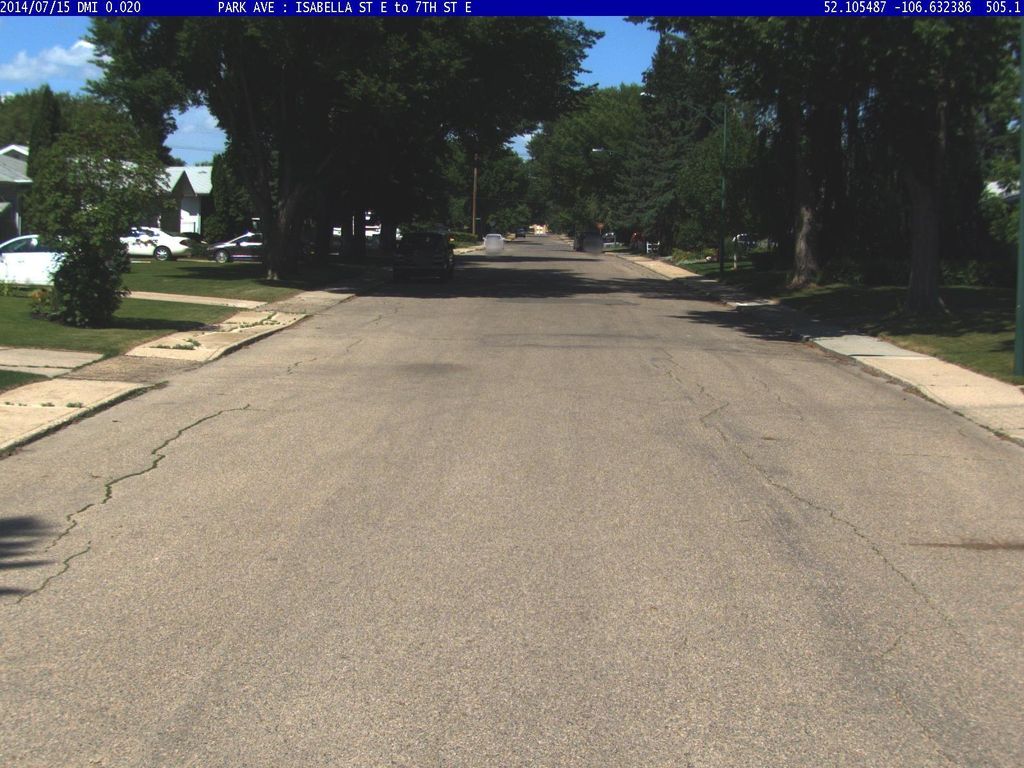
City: saskatoon